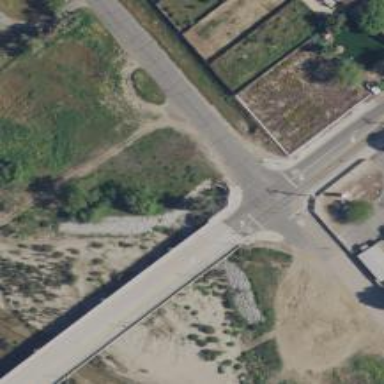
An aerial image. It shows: Residential road with bridge.